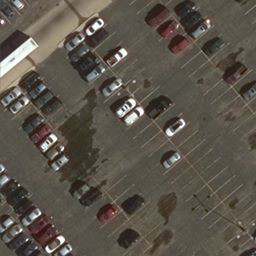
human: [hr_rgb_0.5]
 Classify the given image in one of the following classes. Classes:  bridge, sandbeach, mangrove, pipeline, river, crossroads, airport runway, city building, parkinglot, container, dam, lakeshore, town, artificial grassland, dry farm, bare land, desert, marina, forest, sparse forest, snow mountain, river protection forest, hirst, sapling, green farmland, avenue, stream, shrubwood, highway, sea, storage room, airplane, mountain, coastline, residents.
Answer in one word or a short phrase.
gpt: parkinglot